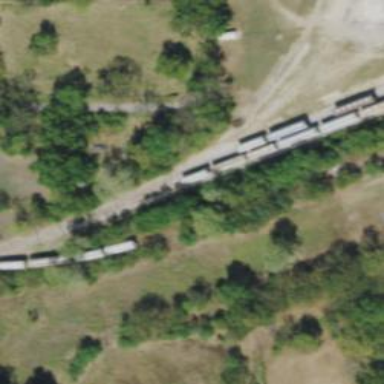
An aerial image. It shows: Rail spur service.